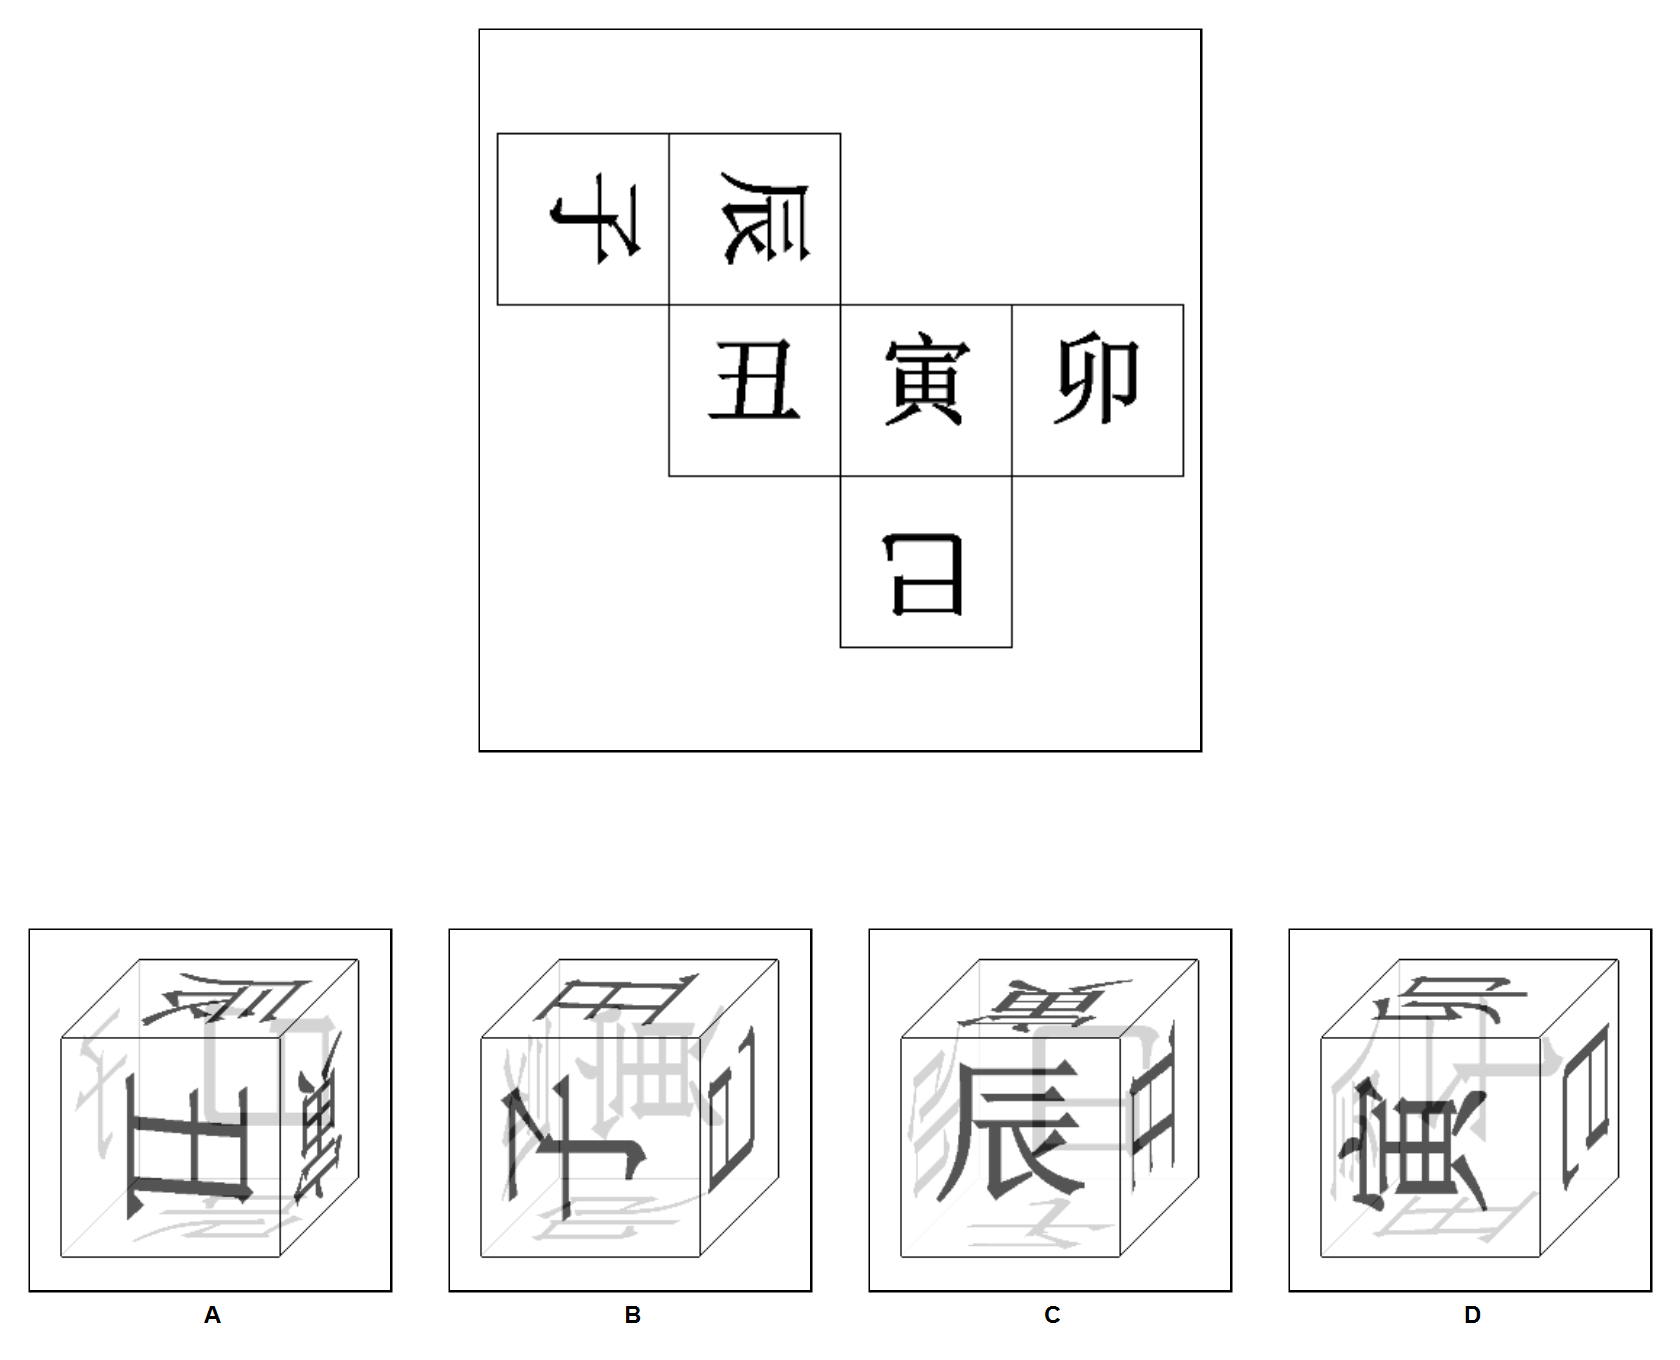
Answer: A